Question: I'm looking to split my page diagonally down the middle using the CSS transform (-45deg) property to achieve the following look.
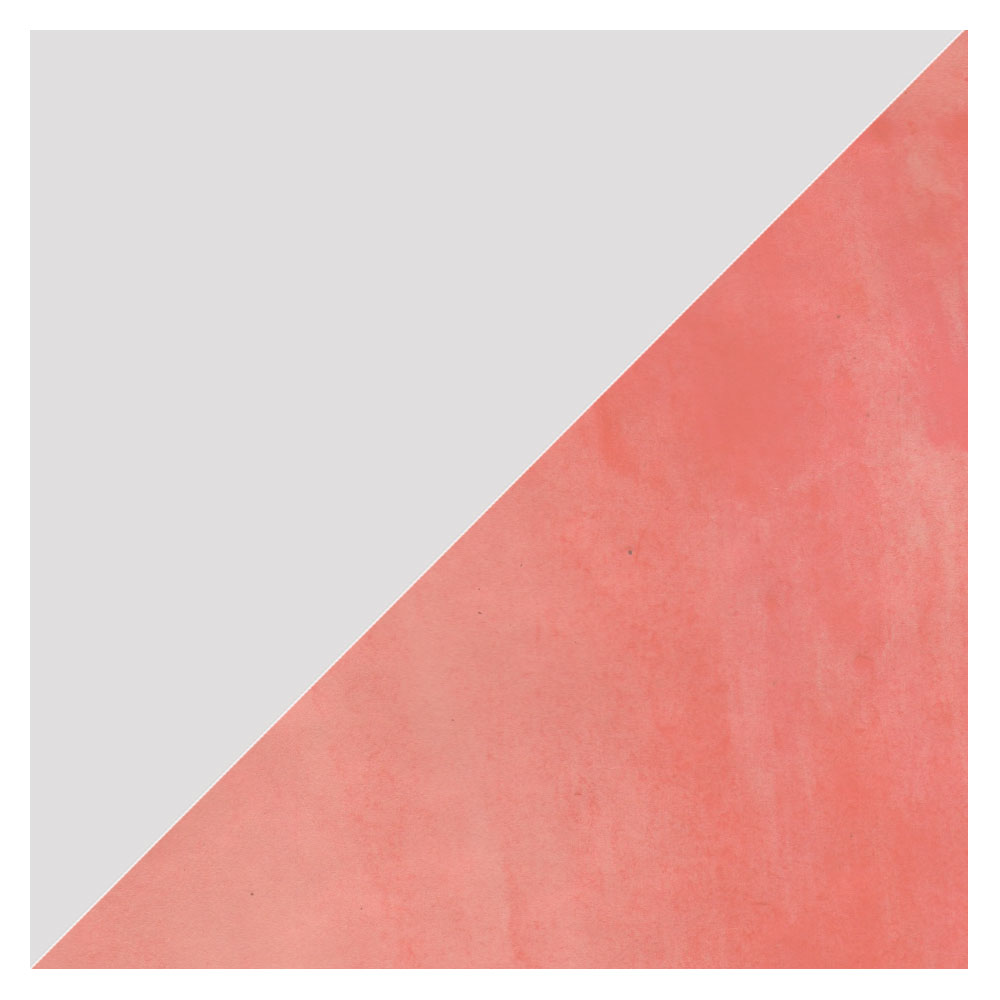
Answer: What about this <URL> ?
'''
div {
width: 500px;
height: 500px;
background: #ffffff;
background: -moz-linear-gradient(-45deg, #e0dedf 50%, #e37d72 50%);
background: -webkit-gradient(linear, left top, right bottom, color-stop(50%,#e0dedf), color-stop(50%,#e37d72));
background: -webkit-linear-gradient(-45deg, #e0dedf 50%,#e37d72 50%);
background: -o-linear-gradient(-45deg, #e0dedf 50%,#e37d72 50%);
background: -ms-linear-gradient(-45deg, #e0dedf 50%,#e37d72 50%);
background: linear-gradient(135deg, #e0dedf 50%,#e37d72 50%);
filter: progid:DXImageTransform.Microsoft.gradient( startColorstr='#e0dedf', endColorstr='#e37d72',GradientType=1 );
}
'''